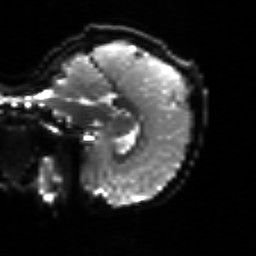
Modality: sbref
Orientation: sagittal
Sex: female
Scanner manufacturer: siemens
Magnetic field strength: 3 T
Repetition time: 5 s
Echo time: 0.071 s